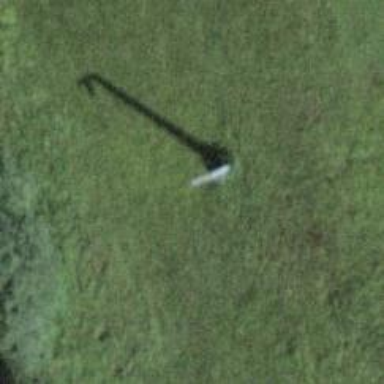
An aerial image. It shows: Pylon for aerialway.